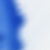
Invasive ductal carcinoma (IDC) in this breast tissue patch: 0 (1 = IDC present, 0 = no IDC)